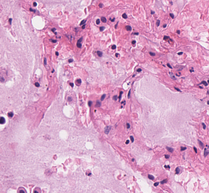
Tumor epithelial tissue: no
Tumor-associated stroma tissue: no
Normal tissue: yes